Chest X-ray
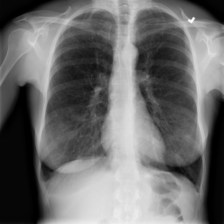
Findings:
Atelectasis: negative
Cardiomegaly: negative
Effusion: negative
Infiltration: negative
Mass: negative
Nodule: negative
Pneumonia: negative
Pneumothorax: negative
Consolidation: negative
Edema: negative
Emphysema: negative
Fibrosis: positive
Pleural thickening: negative
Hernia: negative